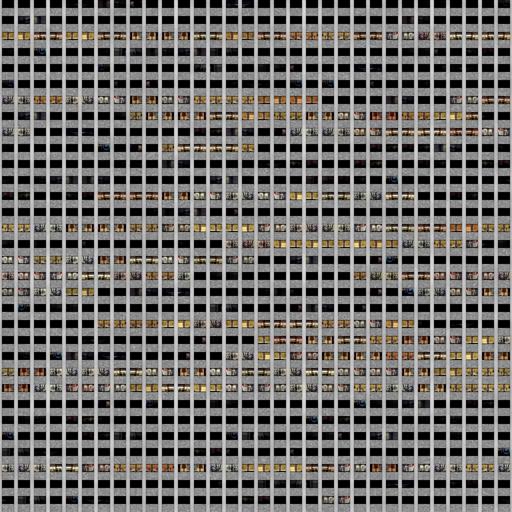
Tags: facade night skyscraper wall window windows